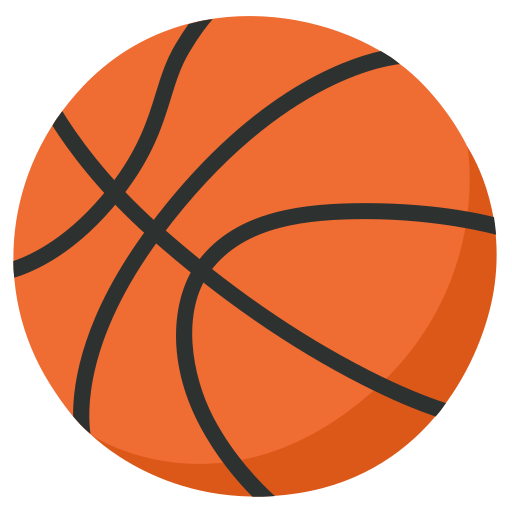
Emoji: 🏀